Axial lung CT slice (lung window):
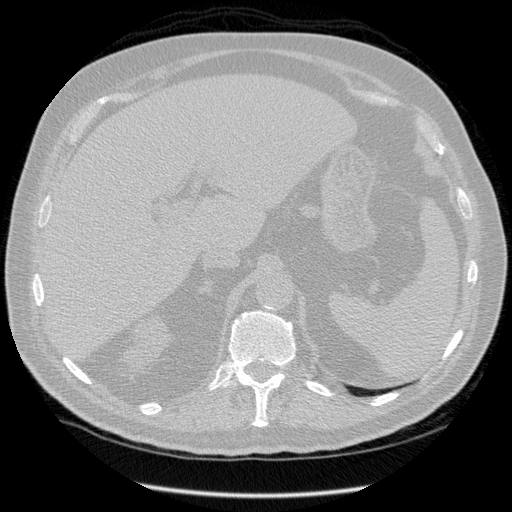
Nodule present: no